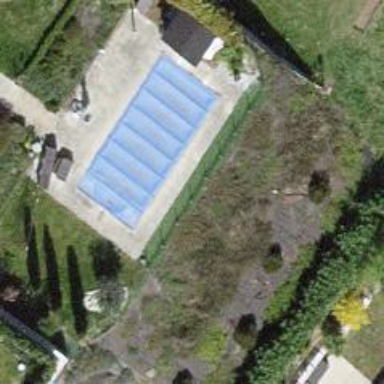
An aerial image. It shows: Swimming pool located in leisure land.